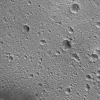
Atmospheric dust classification: not_dusty